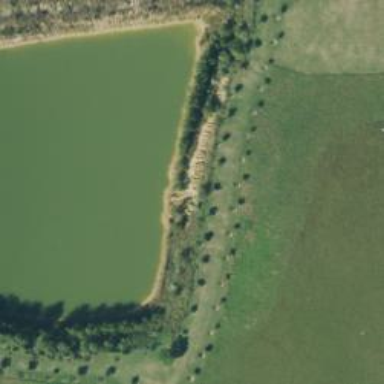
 creating natural and serene environment."